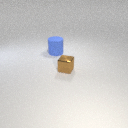
small brown metal cube to the right of large blue rubber cylinder